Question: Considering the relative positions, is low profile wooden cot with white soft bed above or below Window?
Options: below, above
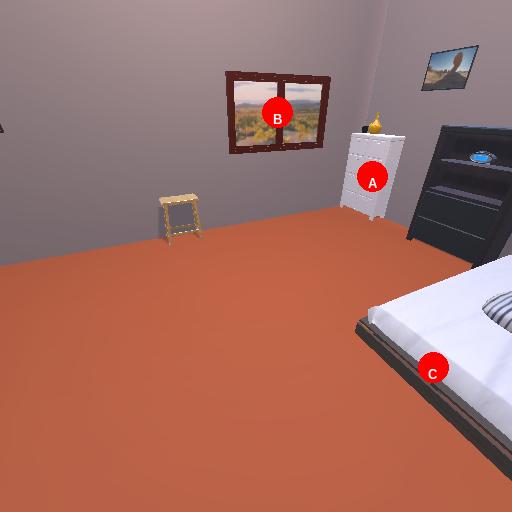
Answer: below